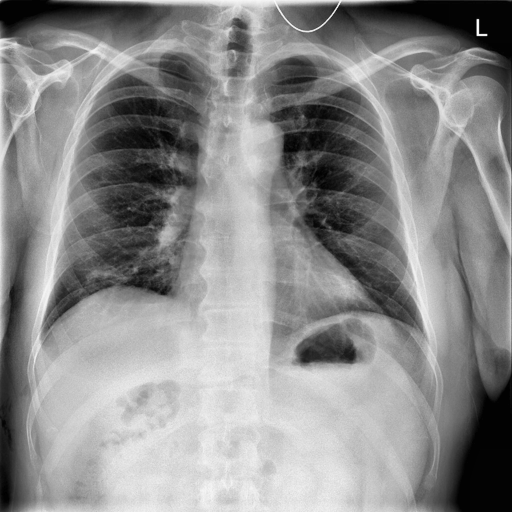
Finding: NORMAL